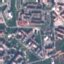
Label: Residential